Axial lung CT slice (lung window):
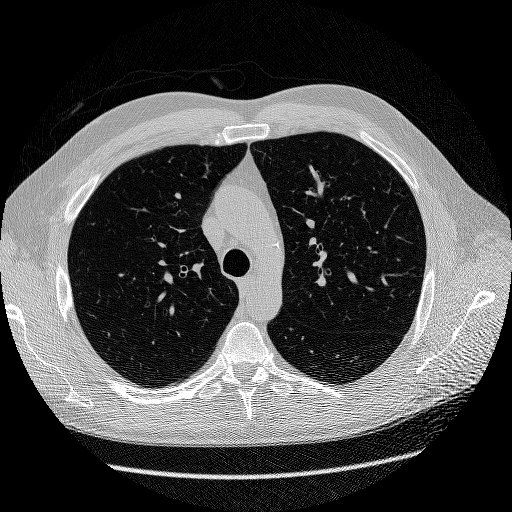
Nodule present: no